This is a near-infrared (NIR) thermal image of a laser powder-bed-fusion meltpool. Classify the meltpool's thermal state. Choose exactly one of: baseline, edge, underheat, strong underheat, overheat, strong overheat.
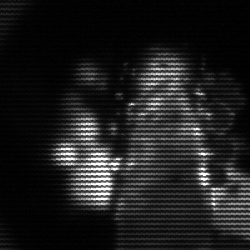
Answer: baseline